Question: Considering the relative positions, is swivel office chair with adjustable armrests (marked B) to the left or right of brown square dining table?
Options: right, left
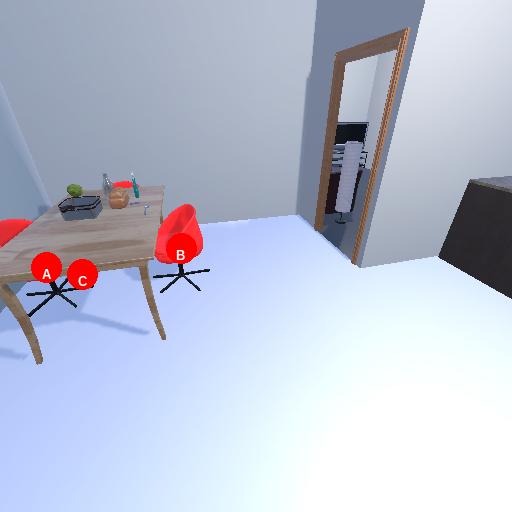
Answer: right